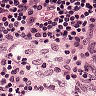
Metastatic tissue present: no